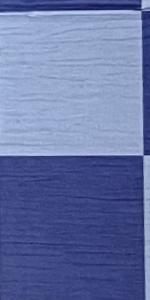
Label: Empty